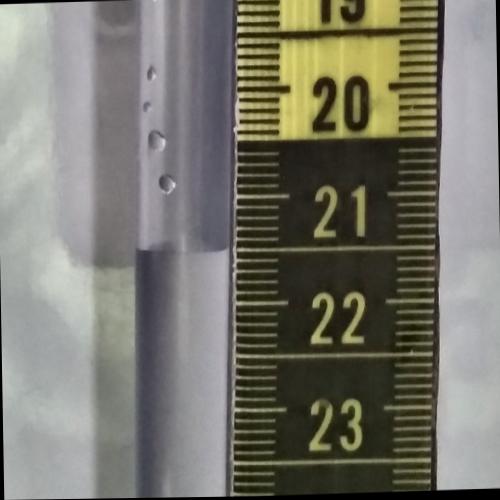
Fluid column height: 21.5 cm